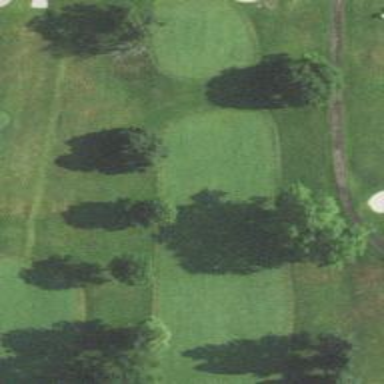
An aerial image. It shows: Golf hole.